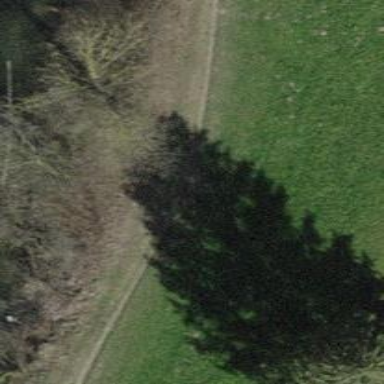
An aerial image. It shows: Unpaved path.